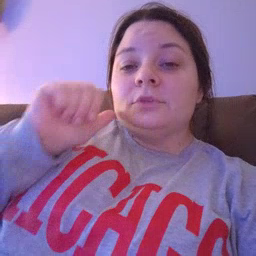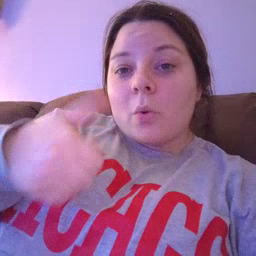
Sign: tomorrow